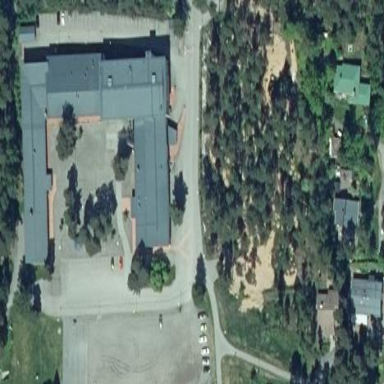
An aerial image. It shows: School.